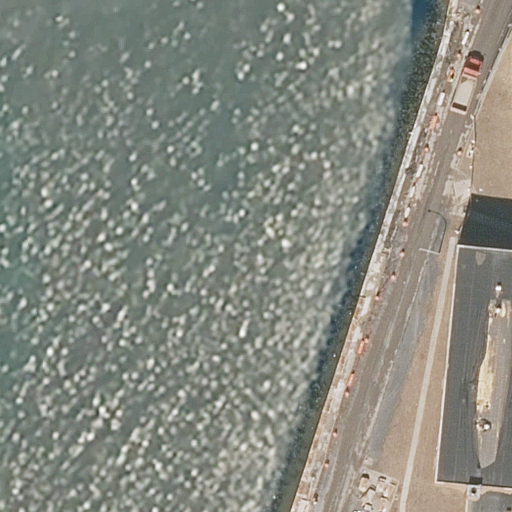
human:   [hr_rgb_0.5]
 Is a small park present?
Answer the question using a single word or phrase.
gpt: no

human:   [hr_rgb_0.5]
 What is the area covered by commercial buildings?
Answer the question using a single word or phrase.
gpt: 0m2

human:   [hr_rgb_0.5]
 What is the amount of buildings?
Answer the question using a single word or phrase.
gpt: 1

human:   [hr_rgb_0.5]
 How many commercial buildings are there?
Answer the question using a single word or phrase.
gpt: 0

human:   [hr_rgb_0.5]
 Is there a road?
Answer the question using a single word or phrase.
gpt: yes

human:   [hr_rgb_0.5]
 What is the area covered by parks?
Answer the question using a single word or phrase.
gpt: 7693m2

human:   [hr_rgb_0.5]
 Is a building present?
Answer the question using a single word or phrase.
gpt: yes

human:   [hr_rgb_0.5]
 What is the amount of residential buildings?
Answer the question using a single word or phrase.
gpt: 1

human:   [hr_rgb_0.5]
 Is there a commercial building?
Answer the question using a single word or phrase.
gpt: no

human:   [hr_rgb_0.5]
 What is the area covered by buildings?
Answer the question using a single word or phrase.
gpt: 235m2

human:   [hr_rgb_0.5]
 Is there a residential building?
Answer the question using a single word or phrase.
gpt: yes

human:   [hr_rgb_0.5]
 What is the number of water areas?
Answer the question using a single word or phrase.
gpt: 1

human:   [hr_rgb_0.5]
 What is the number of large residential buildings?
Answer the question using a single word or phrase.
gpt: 0

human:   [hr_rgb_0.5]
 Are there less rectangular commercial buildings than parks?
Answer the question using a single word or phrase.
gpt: yes

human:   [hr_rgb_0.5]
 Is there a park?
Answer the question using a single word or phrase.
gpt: yes

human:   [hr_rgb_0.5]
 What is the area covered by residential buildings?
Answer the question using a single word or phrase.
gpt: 235m2

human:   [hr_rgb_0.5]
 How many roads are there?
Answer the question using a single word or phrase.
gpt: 1

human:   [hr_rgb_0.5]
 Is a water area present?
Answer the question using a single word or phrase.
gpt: yes

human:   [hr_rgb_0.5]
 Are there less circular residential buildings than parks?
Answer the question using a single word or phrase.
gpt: yes

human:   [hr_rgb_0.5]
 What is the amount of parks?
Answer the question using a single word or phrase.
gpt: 1

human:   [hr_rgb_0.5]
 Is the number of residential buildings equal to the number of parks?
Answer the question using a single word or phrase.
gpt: yes

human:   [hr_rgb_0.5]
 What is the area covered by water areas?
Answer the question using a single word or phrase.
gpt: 7415m2

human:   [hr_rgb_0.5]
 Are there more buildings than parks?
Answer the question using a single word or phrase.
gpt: no

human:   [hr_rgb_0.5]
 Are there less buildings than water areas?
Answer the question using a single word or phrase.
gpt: no

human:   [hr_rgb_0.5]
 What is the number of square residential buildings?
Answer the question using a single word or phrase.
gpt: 0

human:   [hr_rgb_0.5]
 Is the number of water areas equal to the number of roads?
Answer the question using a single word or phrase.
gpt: yes

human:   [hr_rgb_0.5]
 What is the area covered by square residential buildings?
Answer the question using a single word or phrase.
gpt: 0m2

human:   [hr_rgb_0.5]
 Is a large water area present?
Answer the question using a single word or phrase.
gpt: yes

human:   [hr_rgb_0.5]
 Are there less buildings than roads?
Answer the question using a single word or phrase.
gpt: no

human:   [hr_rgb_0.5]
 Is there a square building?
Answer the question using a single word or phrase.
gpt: no

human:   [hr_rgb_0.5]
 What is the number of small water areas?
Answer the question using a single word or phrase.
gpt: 0

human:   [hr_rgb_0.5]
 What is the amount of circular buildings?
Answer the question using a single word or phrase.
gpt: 0

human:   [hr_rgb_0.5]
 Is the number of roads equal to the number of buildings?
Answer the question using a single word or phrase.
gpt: yes

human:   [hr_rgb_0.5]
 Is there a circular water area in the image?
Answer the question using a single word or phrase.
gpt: no

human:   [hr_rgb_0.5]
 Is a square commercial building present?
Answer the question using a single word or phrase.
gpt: no

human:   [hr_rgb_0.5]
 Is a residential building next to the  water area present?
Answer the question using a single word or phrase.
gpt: yes

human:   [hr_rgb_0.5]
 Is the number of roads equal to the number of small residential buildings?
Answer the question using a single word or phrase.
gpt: no

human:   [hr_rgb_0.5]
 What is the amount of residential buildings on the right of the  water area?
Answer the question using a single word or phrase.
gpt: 1

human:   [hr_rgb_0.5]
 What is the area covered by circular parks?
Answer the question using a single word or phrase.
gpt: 0m2

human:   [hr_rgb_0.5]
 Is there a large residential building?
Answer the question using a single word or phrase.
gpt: no

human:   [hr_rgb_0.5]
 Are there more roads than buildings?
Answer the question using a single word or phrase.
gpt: no

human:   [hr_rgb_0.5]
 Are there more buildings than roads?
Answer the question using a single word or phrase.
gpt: no

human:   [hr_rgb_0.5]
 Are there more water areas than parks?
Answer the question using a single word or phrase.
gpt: no

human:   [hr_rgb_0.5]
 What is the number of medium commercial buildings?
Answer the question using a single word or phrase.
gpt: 0

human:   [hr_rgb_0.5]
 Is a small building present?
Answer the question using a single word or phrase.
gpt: no

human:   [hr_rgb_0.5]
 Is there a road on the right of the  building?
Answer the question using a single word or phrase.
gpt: no

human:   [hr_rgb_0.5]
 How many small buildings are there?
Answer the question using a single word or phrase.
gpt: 0

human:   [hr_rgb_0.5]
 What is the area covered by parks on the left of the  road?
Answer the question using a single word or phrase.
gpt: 0m2

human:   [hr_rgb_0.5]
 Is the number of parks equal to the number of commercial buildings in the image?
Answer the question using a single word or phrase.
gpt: no

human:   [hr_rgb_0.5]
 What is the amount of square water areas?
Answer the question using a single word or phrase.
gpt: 0

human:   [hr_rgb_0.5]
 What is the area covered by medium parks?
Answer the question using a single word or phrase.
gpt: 0m2

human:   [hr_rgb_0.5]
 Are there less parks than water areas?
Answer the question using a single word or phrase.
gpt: no

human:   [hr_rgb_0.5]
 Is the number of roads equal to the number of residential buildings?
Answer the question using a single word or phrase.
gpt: yes

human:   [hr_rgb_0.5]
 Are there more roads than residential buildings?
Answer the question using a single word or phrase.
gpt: no

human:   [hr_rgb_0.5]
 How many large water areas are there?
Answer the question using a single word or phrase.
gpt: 1

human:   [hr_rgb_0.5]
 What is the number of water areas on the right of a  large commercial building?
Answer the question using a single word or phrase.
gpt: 0

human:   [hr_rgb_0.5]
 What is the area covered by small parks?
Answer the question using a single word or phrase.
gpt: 0m2

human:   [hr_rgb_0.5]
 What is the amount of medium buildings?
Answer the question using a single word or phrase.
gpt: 1

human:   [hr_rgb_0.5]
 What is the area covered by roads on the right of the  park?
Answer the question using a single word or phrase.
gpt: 0m2

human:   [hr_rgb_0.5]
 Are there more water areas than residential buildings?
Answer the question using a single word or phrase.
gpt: no

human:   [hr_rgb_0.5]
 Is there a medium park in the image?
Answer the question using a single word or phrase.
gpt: no

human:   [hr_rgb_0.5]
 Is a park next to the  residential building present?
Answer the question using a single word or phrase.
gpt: yes

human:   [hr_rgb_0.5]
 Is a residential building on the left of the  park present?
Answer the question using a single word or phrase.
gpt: no

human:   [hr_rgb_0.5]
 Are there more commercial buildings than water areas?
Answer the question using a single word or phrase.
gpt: no